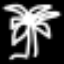
Label: palm tree